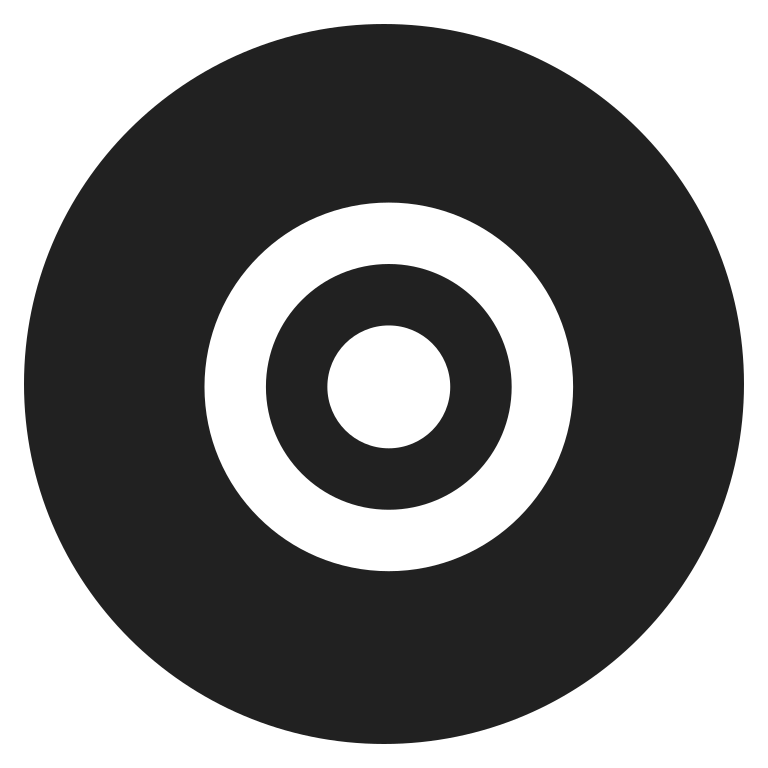
nazar amulet high contrast